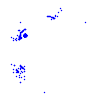
Particle: kaon